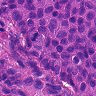
Metastatic tissue present: yes